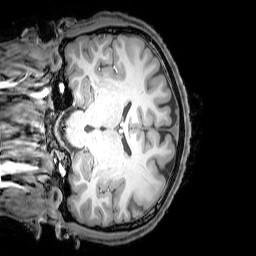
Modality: T1w
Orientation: coronal
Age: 20
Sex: male
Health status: healthy
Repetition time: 0.081 s
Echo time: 0.037 s